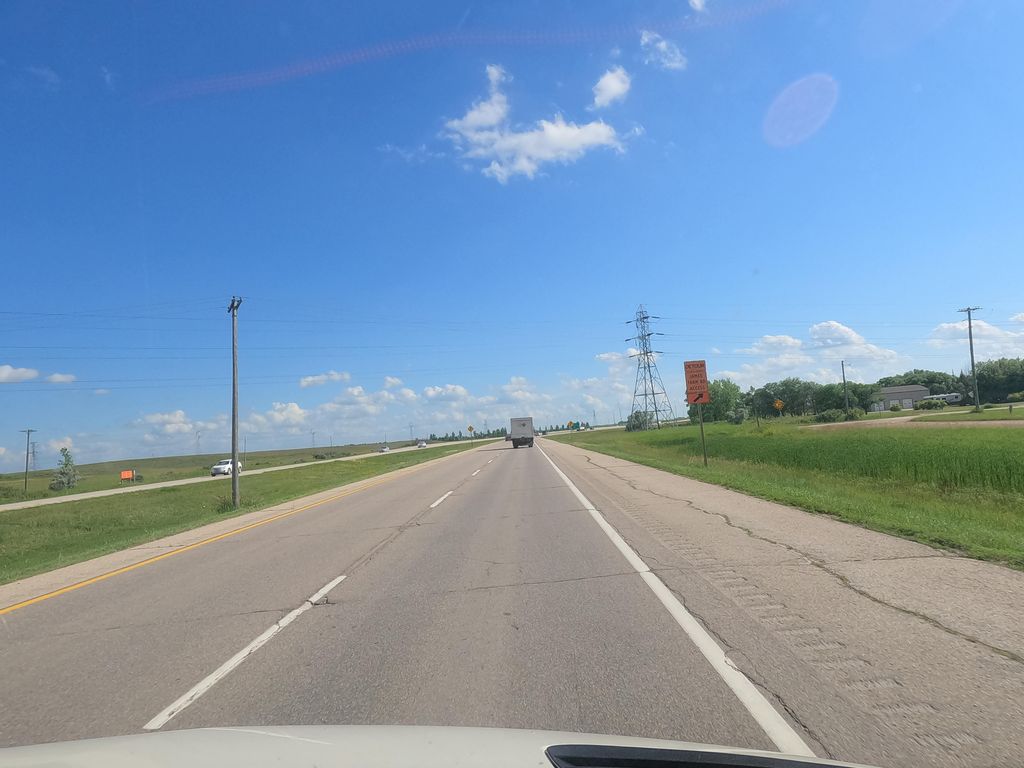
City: winnipeg